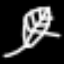
Label: leaf